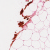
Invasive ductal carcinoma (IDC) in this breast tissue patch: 0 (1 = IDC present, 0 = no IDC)